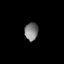
Tissue: lung
Cell type: Epithelial cells
Senescence score: 0.2051
Nuclear area (px): 237
Mean DAPI intensity: 125.62